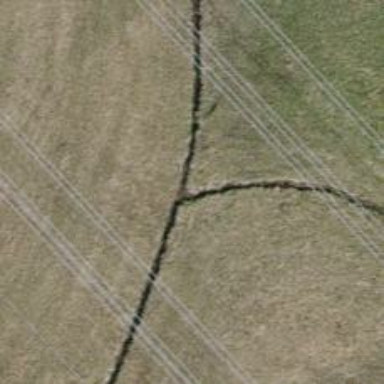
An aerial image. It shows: Ditch in the surroundings.